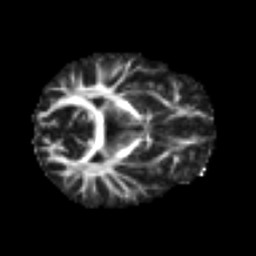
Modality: FA
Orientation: axial
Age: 19
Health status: ill
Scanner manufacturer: philips
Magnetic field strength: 3 T
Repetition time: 9 s
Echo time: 0.127 s